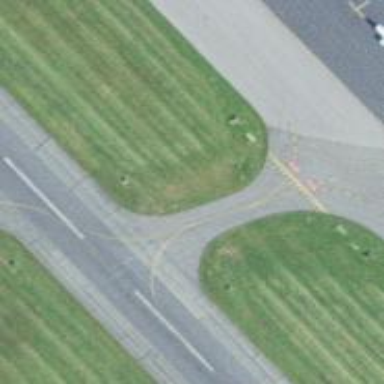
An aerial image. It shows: Image of taxiway at airport.